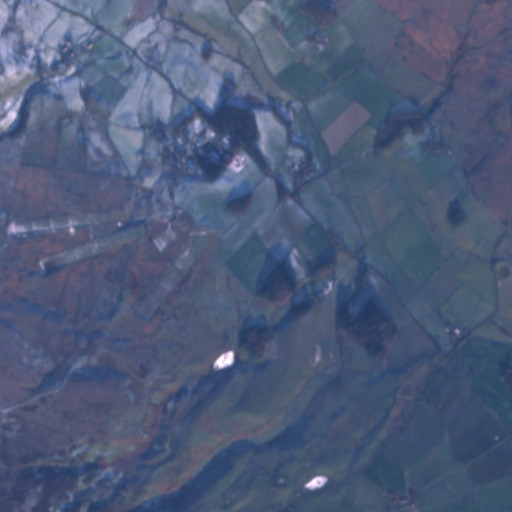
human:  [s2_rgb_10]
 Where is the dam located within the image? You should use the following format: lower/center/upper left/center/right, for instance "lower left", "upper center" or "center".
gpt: The dam is located in the lower center of the image.
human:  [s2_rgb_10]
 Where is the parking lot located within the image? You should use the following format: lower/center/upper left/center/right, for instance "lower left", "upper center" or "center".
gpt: The parking lot is located in the upper center of the image.
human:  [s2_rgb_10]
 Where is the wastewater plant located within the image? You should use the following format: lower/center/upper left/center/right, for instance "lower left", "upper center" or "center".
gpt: The wastewater plant is located in the upper center of the image.
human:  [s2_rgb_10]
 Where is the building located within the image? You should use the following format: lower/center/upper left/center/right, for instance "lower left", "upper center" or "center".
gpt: There is no building in the image.